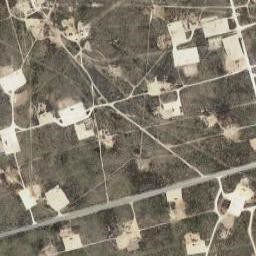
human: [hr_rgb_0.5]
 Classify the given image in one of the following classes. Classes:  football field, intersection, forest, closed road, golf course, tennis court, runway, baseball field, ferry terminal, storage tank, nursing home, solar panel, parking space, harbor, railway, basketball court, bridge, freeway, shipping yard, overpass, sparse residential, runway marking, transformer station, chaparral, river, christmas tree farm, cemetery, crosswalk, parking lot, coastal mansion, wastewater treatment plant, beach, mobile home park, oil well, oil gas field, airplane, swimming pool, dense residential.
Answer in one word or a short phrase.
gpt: oil gas field